Question: I'm developing a GUI app in JAVA with SWING.
I have a problem when I tried to run the GUI from the Netbeans IDE, Once the GUI is running I'm unable to click or do anything in the interface, in other words, I can't interact with the UI.
For example, when I try to push a button, It does nothing, It's like freezing however it doesn't show any errors and you can close it normally (x icon)
Here's a pic

Anyone know how to solve this?
I'm using Ubuntu 14.04 LTS 64,
java version "1.7.0_75"
OpenJDK Runtime Environment (IcedTea 2.5.4) (7u75-2.5.4-1~trusty1)
OpenJDK 64-Bit Server VM (build 24.75-b04, mixed mode)
javac 1.7.0_75
Here's the code. It's just auto-generated code.
'''
public class MainPageAppUI extends javax.swing.JFrame {
/**
* Creates new form MainPageAppUI
*/
public MainPageAppUI() {
initComponents();
}
/**
* This method is called from within the constructor to initialize the form.
* WARNING: Do NOT modify this code. The content of this method is always
* regenerated by the Form Editor.
*/
@SuppressWarnings("unchecked")
// <editor-fold defaultstate="collapsed" desc="Generated Code">
private void initComponents() {
jPanel2 = new javax.swing.JPanel();
jPanel1 = new javax.swing.JPanel();
DiagnosticoButton = new javax.swing.JButton();
NuevoPacienteButton1 = new javax.swing.JButton();
PuntoAcupunturaButton = new javax.swing.JButton();
PulsosButton = new javax.swing.JButton();
setDefaultCloseOperation(javax.swing.WindowConstants.EXIT_ON_CLOSE);
setTitle("Acupuntura");
setBackground(new java.awt.Color(0, 0, 0));
setEnabled(false);
setResizable(false);
jPanel2.setBackground(new java.awt.Color(255, 255, 255));
jPanel2.setForeground(new java.awt.Color(255, 255, 255));
DiagnosticoButton.setText("Diagnostico");
DiagnosticoButton.setToolTipText("");
NuevoPacienteButton1.setText("Nuevo Paciente");
NuevoPacienteButton1.setPreferredSize(new java.awt.Dimension(146, 29));
NuevoPacienteButton1.addActionListener(new java.awt.event.ActionListener() {
public void actionPerformed(java.awt.event.ActionEvent evt) {
NuevoPacienteButton1ActionPerformed(evt);
}
});
PuntoAcupunturaButton.setText("Puntos Acupuntura");
PuntoAcupunturaButton.setToolTipText("");
PulsosButton.setText("Pulsos");
PulsosButton.setToolTipText("");
javax.swing.GroupLayout jPanel1Layout = new javax.swing.GroupLayout(jPanel1);
jPanel1.setLayout(jPanel1Layout);
jPanel1Layout.setHorizontalGroup(
jPanel1Layout.createParallelGroup(javax.swing.GroupLayout.Alignment.LEADING)
.addGroup(jPanel1Layout.createSequentialGroup()
.addGap(23, 23, 23)
.addComponent(NuevoPacienteButton1, javax.swing.GroupLayout.PREFERRED_SIZE, 160, javax.swing.GroupLayout.PREFERRED_SIZE)
.addGap(39, 39, 39)
.addComponent(PuntoAcupunturaButton, javax.swing.GroupLayout.PREFERRED_SIZE, 160, javax.swing.GroupLayout.PREFERRED_SIZE)
.addGap(44, 44, 44)
.addComponent(DiagnosticoButton, javax.swing.GroupLayout.PREFERRED_SIZE, 160, javax.swing.GroupLayout.PREFERRED_SIZE)
.addPreferredGap(javax.swing.LayoutStyle.ComponentPlacement.RELATED, 46, Short.MAX_VALUE)
.addComponent(PulsosButton, javax.swing.GroupLayout.PREFERRED_SIZE, 160, javax.swing.GroupLayout.PREFERRED_SIZE)
.addGap(30, 30, 30))
);
jPanel1Layout.setVerticalGroup(
jPanel1Layout.createParallelGroup(javax.swing.GroupLayout.Alignment.LEADING)
.addGroup(jPanel1Layout.createSequentialGroup()
.addGap(20, 20, 20)
.addGroup(jPanel1Layout.createParallelGroup(javax.swing.GroupLayout.Alignment.BASELINE)
.addComponent(NuevoPacienteButton1, javax.swing.GroupLayout.PREFERRED_SIZE, 72, javax.swing.GroupLayout.PREFERRED_SIZE)
.addComponent(PuntoAcupunturaButton, javax.swing.GroupLayout.PREFERRED_SIZE, 72, javax.swing.GroupLayout.PREFERRED_SIZE)
.addComponent(DiagnosticoButton, javax.swing.GroupLayout.PREFERRED_SIZE, 72, javax.swing.GroupLayout.PREFERRED_SIZE)
.addComponent(PulsosButton, javax.swing.GroupLayout.PREFERRED_SIZE, 72, javax.swing.GroupLayout.PREFERRED_SIZE))
.addContainerGap(22, Short.MAX_VALUE))
);
javax.swing.GroupLayout jPanel2Layout = new javax.swing.GroupLayout(jPanel2);
jPanel2.setLayout(jPanel2Layout);
jPanel2Layout.setHorizontalGroup(
jPanel2Layout.createParallelGroup(javax.swing.GroupLayout.Alignment.LEADING)
.addComponent(jPanel1, javax.swing.GroupLayout.DEFAULT_SIZE, javax.swing.GroupLayout.DEFAULT_SIZE, Short.MAX_VALUE)
);
jPanel2Layout.setVerticalGroup(
jPanel2Layout.createParallelGroup(javax.swing.GroupLayout.Alignment.LEADING)
.addGroup(jPanel2Layout.createSequentialGroup()
.addComponent(jPanel1, javax.swing.GroupLayout.PREFERRED_SIZE, javax.swing.GroupLayout.DEFAULT_SIZE, javax.swing.GroupLayout.PREFERRED_SIZE)
.addGap(0, 333, Short.MAX_VALUE))
);
javax.swing.GroupLayout layout = new javax.swing.GroupLayout(getContentPane());
getContentPane().setLayout(layout);
layout.setHorizontalGroup(
layout.createParallelGroup(javax.swing.GroupLayout.Alignment.LEADING)
.addGroup(layout.createSequentialGroup()
.addComponent(jPanel2, javax.swing.GroupLayout.PREFERRED_SIZE, javax.swing.GroupLayout.DEFAULT_SIZE, javax.swing.GroupLayout.PREFERRED_SIZE)
.addGap(0, 0, Short.MAX_VALUE))
);
layout.setVerticalGroup(
layout.createParallelGroup(javax.swing.GroupLayout.Alignment.LEADING)
.addComponent(jPanel2, javax.swing.GroupLayout.Alignment.TRAILING, javax.swing.GroupLayout.DEFAULT_SIZE, javax.swing.GroupLayout.DEFAULT_SIZE, Short.MAX_VALUE)
);
pack();
}// </editor-fold>
private void NuevoPacienteButton1ActionPerformed(java.awt.event.ActionEvent evt) {
System.out.println("You've pressed Nuevo paciente!");
}
/**
* @param args the command line arguments
*/
public static void main(String args[]) {
/* Set the Nimbus look and feel */
//<editor-fold defaultstate="collapsed" desc=" Look and feel setting code (optional) ">
/* If Nimbus (introduced in Java SE 6) is not available, stay with the default look and feel.
* For details see http://download.oracle.com/javase/tutorial/uiswing/lookandfeel/plaf.html
*/
try {
for (javax.swing.UIManager.LookAndFeelInfo info : javax.swing.UIManager.getInstalledLookAndFeels()) {
if ("Nimbus".equals(info.getName())) {
javax.swing.UIManager.setLookAndFeel(info.getClassName());
break;
}
}
} catch (ClassNotFoundException ex) {
java.util.logging.Logger.getLogger(MainPageAppUI.class.getName()).log(java.util.logging.Level.SEVERE, null, ex);
} catch (InstantiationException ex) {
java.util.logging.Logger.getLogger(MainPageAppUI.class.getName()).log(java.util.logging.Level.SEVERE, null, ex);
} catch (IllegalAccessException ex) {
java.util.logging.Logger.getLogger(MainPageAppUI.class.getName()).log(java.util.logging.Level.SEVERE, null, ex);
} catch (javax.swing.UnsupportedLookAndFeelException ex) {
java.util.logging.Logger.getLogger(MainPageAppUI.class.getName()).log(java.util.logging.Level.SEVERE, null, ex);
}
//</editor-fold>
/* Create and display the form */
java.awt.EventQueue.invokeLater(new Runnable() {
public void run() {
new MainPageAppUI().setVisible(true);
}
});
}
// Variables declaration - do not modify
private javax.swing.JButton DiagnosticoButton;
private javax.swing.JButton NuevoPacienteButton1;
private javax.swing.JButton PulsosButton;
private javax.swing.JButton PuntoAcupunturaButton;
private javax.swing.JPanel jPanel1;
private javax.swing.JPanel jPanel2;
// End of variables declaration
}
'''
Thanks in advance!
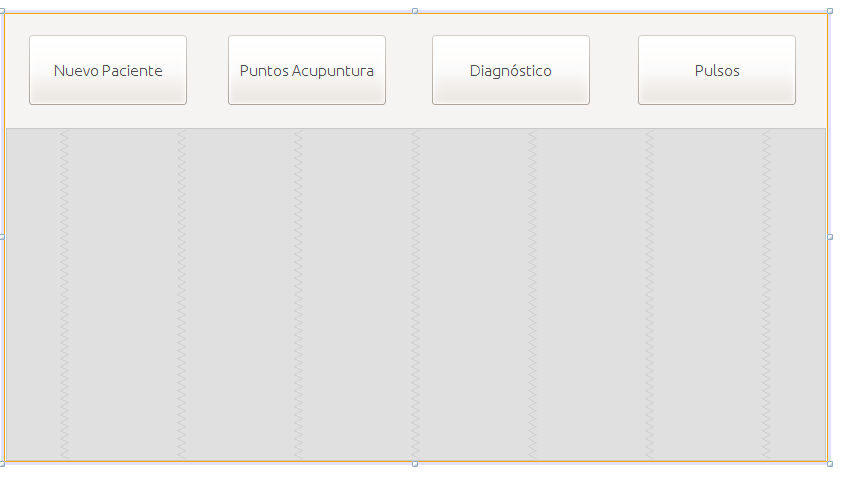
Answer: Well, that's extremely unexpected, however, the problem is in your 'initComponents' method
'''
setEnabled(true);
'''
Seems simple enough, but changing it to 'setEnabled(false);' solves the problem